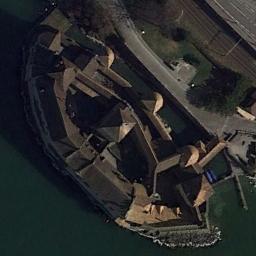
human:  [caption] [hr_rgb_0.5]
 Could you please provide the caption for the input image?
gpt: There are some trees near the palace .

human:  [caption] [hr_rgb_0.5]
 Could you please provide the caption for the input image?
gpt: The palace is on the open place next to the water .

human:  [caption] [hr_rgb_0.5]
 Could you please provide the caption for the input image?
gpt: The brown palace is surrounded by the waters .

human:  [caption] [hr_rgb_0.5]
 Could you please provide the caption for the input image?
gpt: The roofs of palaces are all black, And the whole looks like a rectangle .

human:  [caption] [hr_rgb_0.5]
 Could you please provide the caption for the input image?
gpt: A brown palace with green water around .